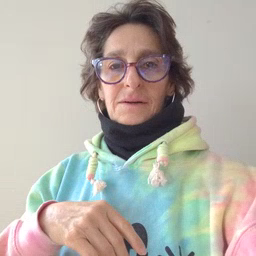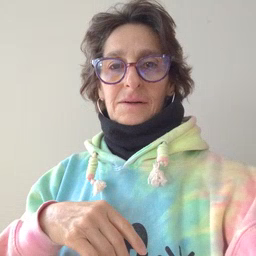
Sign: open